Aerial crown-view tile of a tropical tree (Barro Colorado Island, Panama), acquired 20250217:
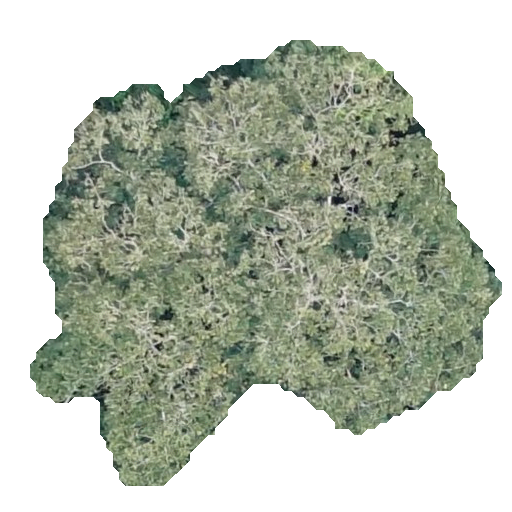
Species: Dipteryx oleifera
GBIF accepted scientific name: Dipteryx oleifera
Crown area: 205.818 m²